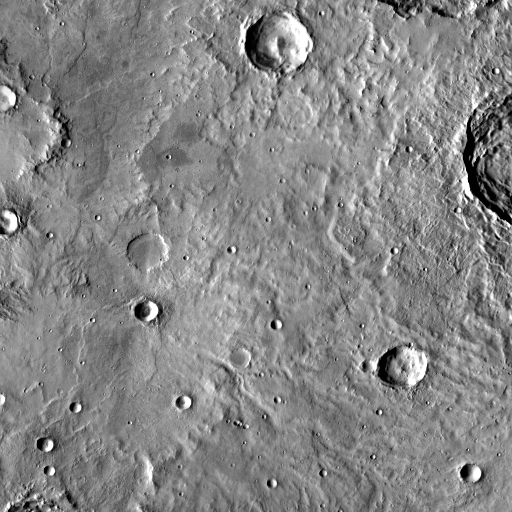
Crater classes present: Background, Other, Layered, Buried, Secondary